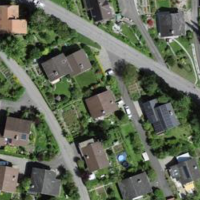
EUNIS habitat code: 54
Species observed at this site:
Motacilla cinerea
Anas platyrhynchos
Parus major
Erithacus rubecula
Milvus milvus
Pica pica
Fringilla coelebs
Passer domesticus
Buteo buteo
Turdus merula